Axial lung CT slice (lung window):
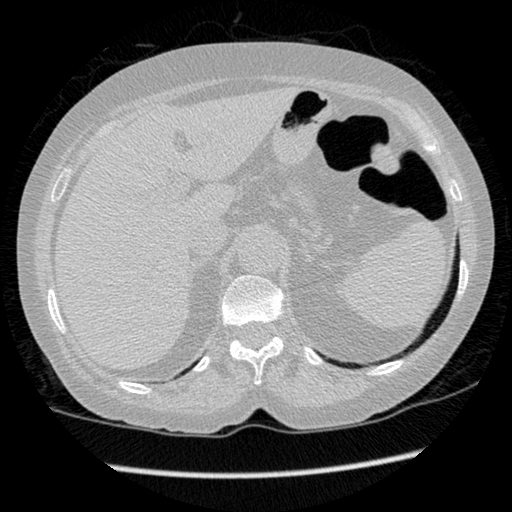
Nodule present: no